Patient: sex M, age 48
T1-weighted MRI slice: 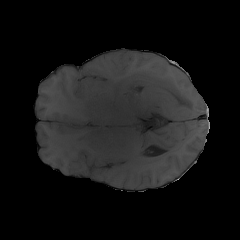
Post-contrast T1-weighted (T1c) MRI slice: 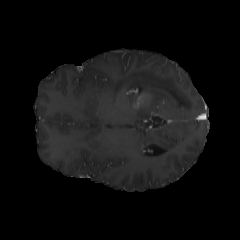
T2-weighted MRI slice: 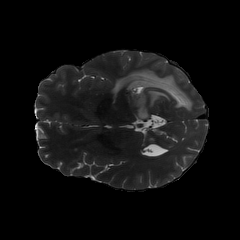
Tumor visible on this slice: yes
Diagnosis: Glioblastoma, IDH-wildtype
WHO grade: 4